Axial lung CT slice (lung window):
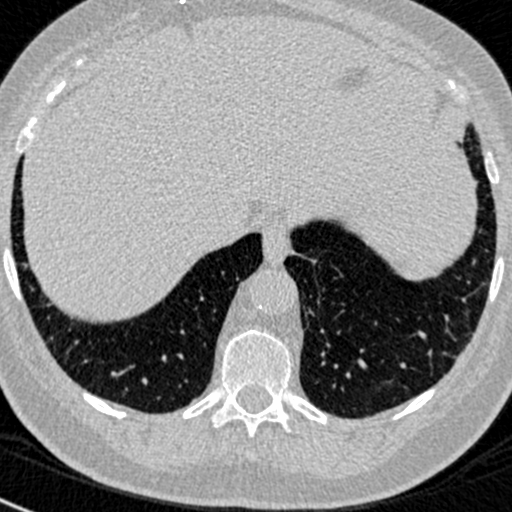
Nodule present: no